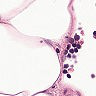
Metastatic tissue present: no